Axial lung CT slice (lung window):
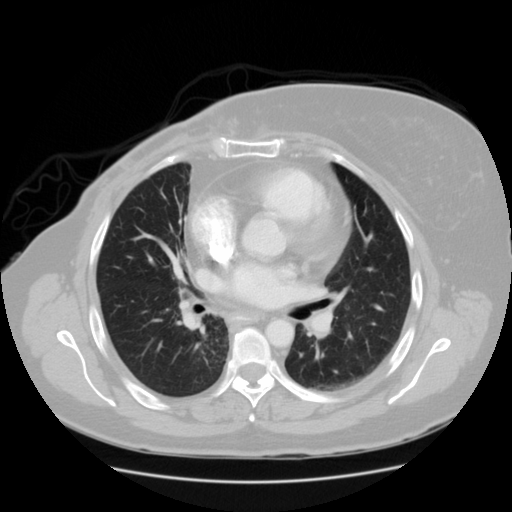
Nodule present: no